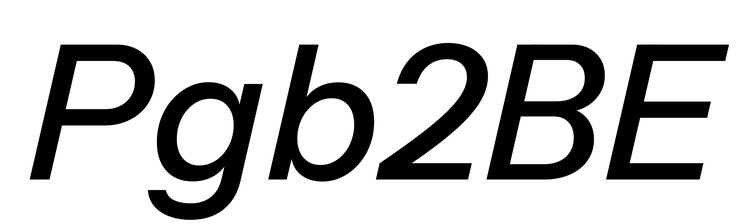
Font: InstrumentSans-Italic_Medium_Italic